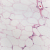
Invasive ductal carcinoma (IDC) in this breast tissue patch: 0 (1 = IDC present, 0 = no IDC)